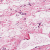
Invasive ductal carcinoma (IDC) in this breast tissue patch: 0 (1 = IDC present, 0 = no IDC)